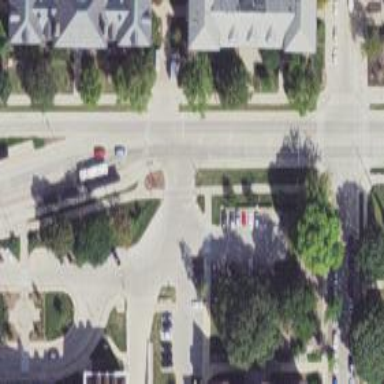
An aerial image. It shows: Uncontrolled road crossing.